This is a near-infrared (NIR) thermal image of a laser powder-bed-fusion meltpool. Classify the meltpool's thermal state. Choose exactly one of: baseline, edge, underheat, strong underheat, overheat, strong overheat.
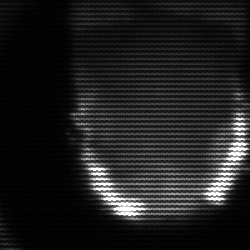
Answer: baseline